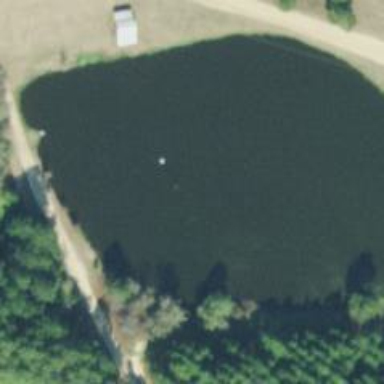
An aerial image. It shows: Pond with natural water.